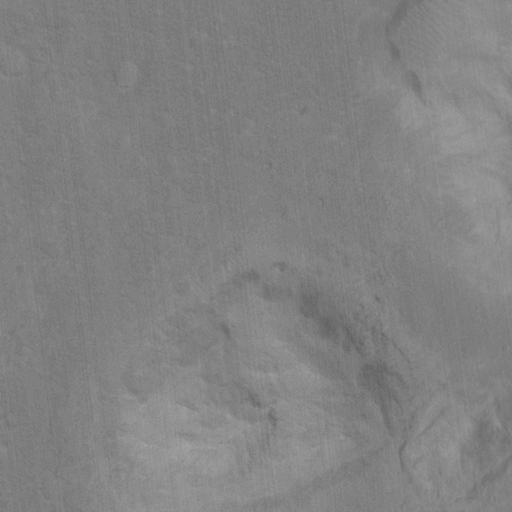
Classes present: Background, Cone